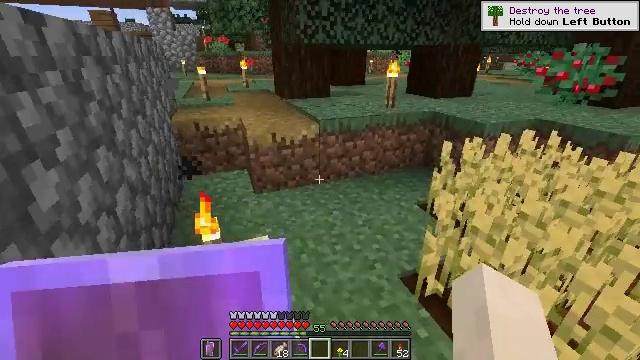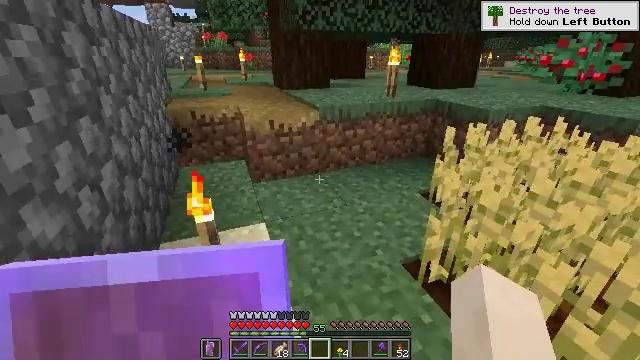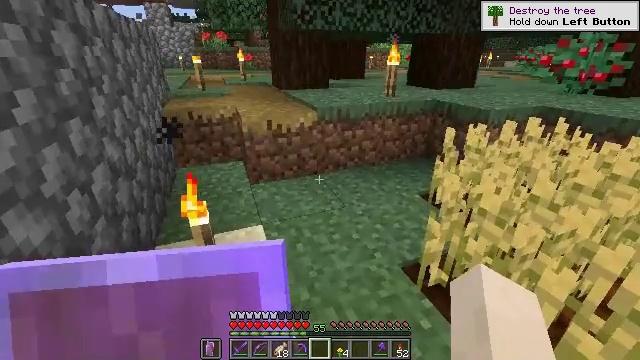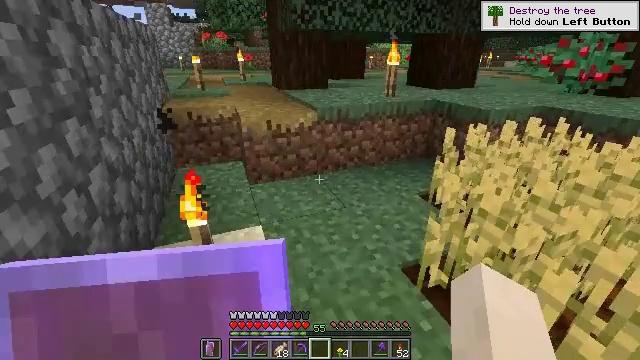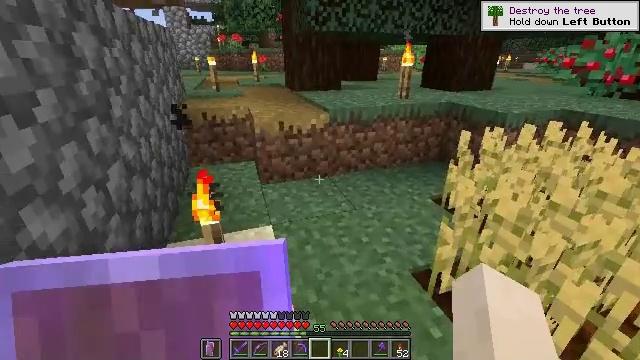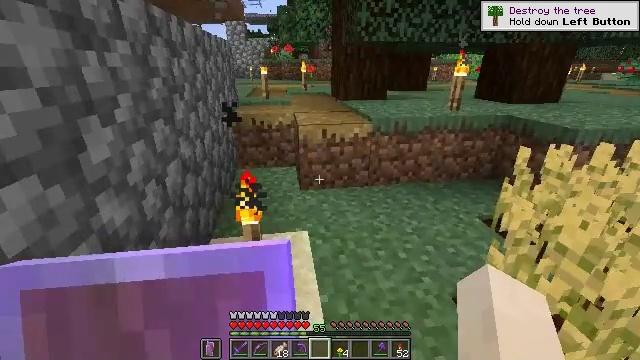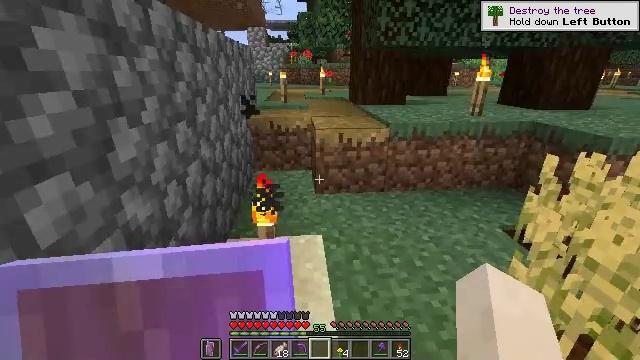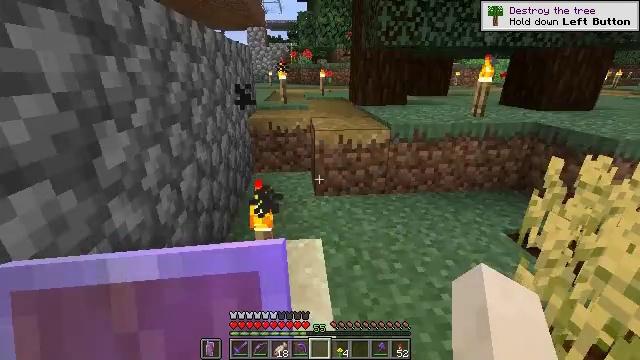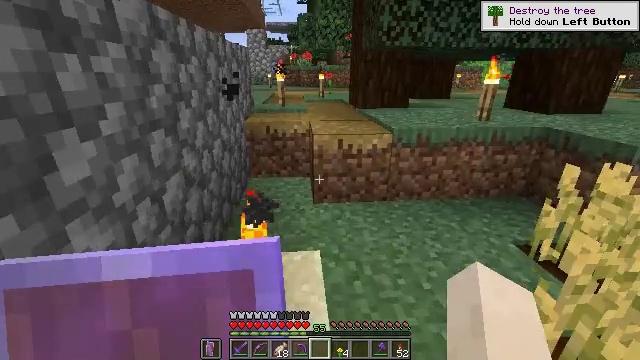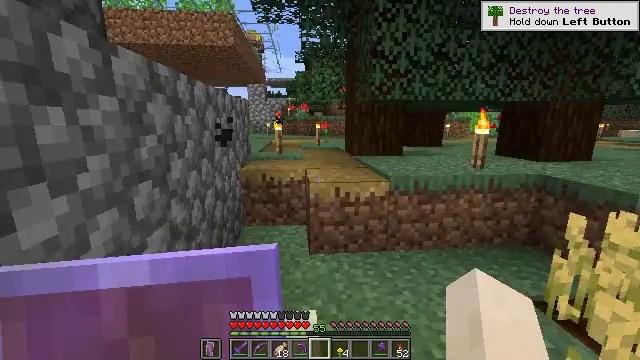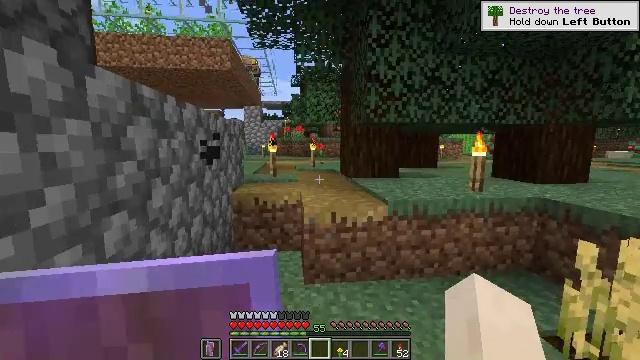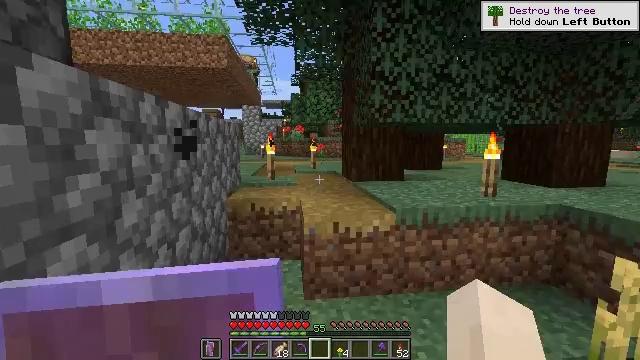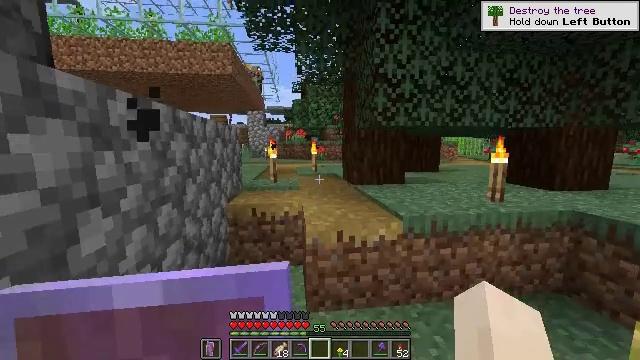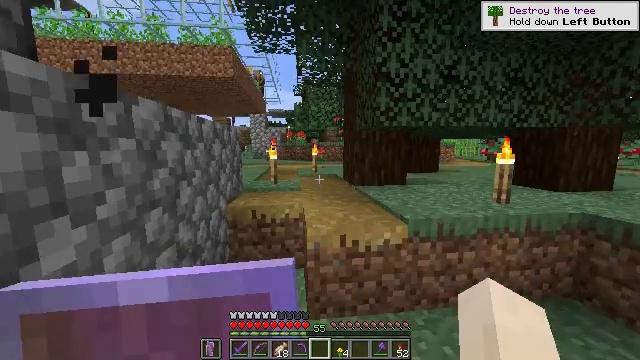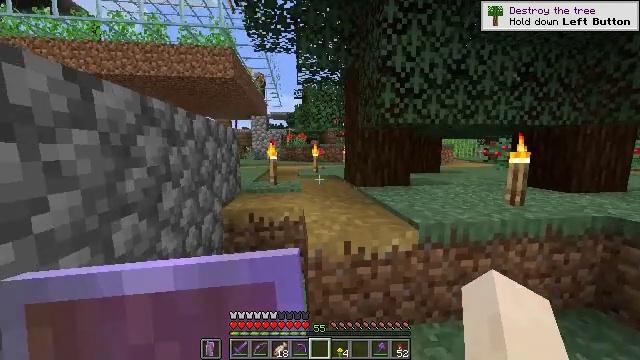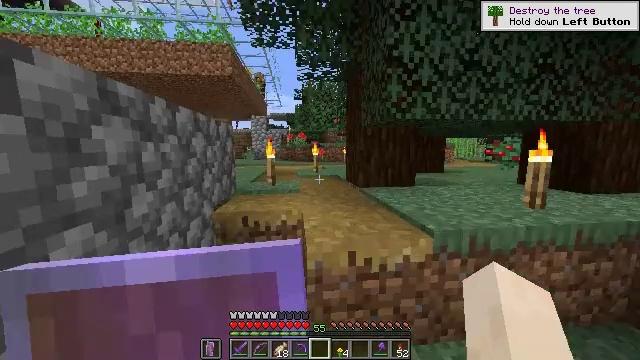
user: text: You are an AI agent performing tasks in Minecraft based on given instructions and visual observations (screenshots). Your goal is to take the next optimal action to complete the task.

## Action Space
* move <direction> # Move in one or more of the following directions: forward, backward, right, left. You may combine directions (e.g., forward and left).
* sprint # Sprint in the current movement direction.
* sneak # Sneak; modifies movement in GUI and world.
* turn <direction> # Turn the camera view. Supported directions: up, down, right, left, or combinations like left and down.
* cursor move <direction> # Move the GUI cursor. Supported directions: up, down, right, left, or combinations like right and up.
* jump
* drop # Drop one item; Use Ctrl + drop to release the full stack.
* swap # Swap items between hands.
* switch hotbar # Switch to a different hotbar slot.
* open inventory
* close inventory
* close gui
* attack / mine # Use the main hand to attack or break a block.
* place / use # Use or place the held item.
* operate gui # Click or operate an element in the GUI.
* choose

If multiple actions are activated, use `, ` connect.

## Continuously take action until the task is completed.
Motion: motion action
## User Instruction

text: Dismantle the sticky piston for reuse.
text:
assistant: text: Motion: no_op
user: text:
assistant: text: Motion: no_op
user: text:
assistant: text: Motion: no_op
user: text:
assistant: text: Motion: turn left
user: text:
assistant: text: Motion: turn left and up
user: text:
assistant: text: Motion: turn left
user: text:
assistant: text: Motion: move forward
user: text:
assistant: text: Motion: move forward
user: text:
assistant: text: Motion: move forward, turn up
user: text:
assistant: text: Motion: move forward, turn right and up
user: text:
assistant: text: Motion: move forward, sprint
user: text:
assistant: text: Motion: move forward, sprint
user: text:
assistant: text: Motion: move forward, sprint
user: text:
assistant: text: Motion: move forward, sprint
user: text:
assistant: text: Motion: move forward, sprint
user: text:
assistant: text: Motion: move forward, sprint
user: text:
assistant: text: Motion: move forward, sprint, turn left and up, jump
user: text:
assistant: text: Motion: move forward, sprint, turn left, jump
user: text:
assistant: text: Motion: move forward, sprint, jump
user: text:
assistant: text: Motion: move forward, sprint, jump
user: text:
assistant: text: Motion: move forward, sprint
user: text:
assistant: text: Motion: move forward, sprint
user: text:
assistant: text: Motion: move forward, sprint
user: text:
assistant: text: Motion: move forward, sprint
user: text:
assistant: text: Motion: move forward, sprint
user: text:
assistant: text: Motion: move forward, sprint
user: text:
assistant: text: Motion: move forward, sprint
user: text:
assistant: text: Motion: move forward, sprint
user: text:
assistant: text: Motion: move forward, sprint
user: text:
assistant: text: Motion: move forward, sprint